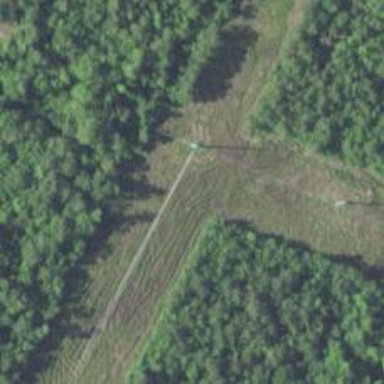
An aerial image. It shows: Power pole.